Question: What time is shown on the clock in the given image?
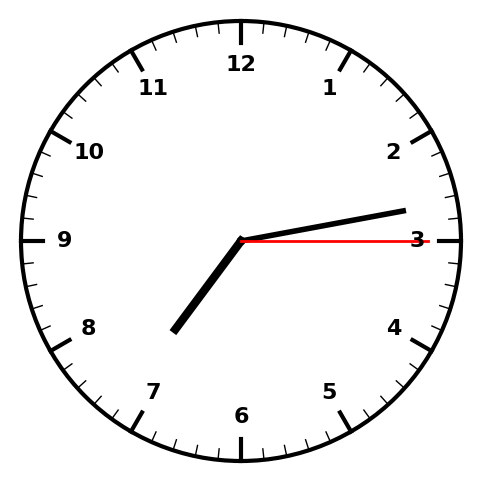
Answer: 07:13:15